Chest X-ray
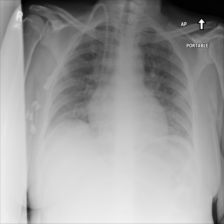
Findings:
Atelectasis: negative
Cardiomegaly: negative
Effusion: negative
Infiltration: negative
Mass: negative
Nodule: negative
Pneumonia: negative
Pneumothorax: negative
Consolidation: negative
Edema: negative
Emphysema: negative
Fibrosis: negative
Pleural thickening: negative
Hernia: negative